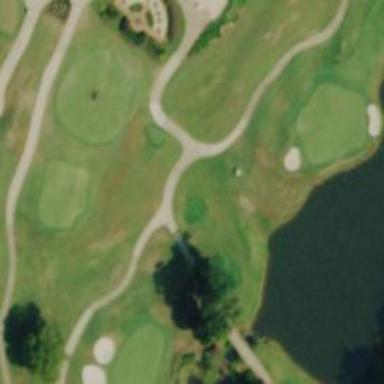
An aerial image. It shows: Path for both road and golf.